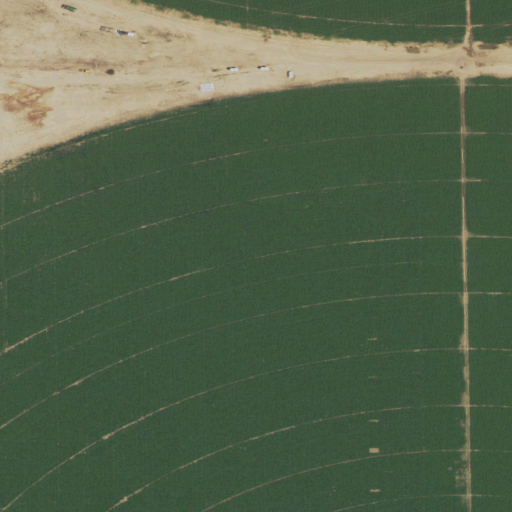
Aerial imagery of plain(s) in Wyoming named Red Flat containing cultivated crops and grassland